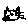
Label: cat